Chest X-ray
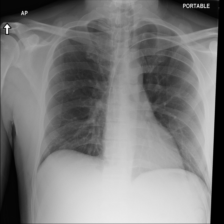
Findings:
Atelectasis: negative
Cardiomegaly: negative
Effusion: negative
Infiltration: negative
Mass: negative
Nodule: negative
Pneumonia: negative
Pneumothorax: negative
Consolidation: negative
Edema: negative
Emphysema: negative
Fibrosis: negative
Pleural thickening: negative
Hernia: negative